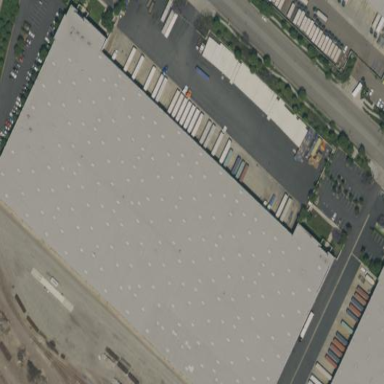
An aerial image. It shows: Warehouse building.